Question: I have searched the land of Google far and wide and I have found tutorials on this, but they are before IOS8. I have tried to piece this together as best as I can, but yet when the app runs, and I type words into the search bar, nothing returns, or it crashes. So here's how the view looks, and what each object means:

Here is my JobListViewController.m File:
'''
#import "JobDetailViewController.h"
#import "JobListViewController.h"
#import "Job.h"
#import "SearchedResultCell.h"
@interface JobListViewController () <UISearchDisplayDelegate, UISearchBarDelegate> {
}
@property (nonatomic, weak) IBOutlet UISearchBar *searchedBar;
@property (nonatomic, strong) NSString *mainTitle;
@property (nonatomic, strong) NSString *subTitle;
@property (nonatomic, assign) BOOL canSearch;
@end
@interface JobListViewController ()
@end
@implementation JobListViewController
{
NSArray *jobs;
NSArray *searchResults;
}
@synthesize searchedBar;
@synthesize mainTitle;
@synthesize subTitle;
@synthesize canSearch;
- (id)initWithCoder:(NSCoder *)aCoder
{
self = [super initWithCoder:aCoder];
if (self) {
// Custom the table
// The className to query on
self.parseClassName = @"Jobs";
// The key of the PFObject to display in the label of the default cell style
self.textKey = @"Position";
// Whether the built-in pull-to-refresh is enabled
self.pullToRefreshEnabled = YES;
// Whether the built-in pagination is enabled
self.paginationEnabled = YES;
// The number of objects to show per page
self.objectsPerPage = 10;
}
return self;
}
- (void)viewDidLoad
{
[super viewDidLoad];
[self.searchedBar becomeFirstResponder];
}
- (void)viewWillAppear:(BOOL)animated {
[super viewWillAppear:animated];
self.canSearch = 0;
}
- (void)viewDidAppear:(BOOL)animated {
[super viewDidAppear:animated];
}
- (void)viewWillDisappear:(BOOL)animated {
[super viewWillDisappear:animated];
}
- (void)viewDidDisappear:(BOOL)animated {
[super viewDidDisappear:animated];
}
- (void)viewDidUnload
{
[super viewDidUnload];
// Release any retained subviews of the main view.
}
- (BOOL)shouldAutorotateToInterfaceOrientation:(UIInterfaceOrientation)interfaceOrientation
{
return (interfaceOrientation != UIInterfaceOrientationPortraitUpsideDown);
}
- (void)objectsWillLoad {
[super objectsWillLoad];
// This method is called before a PFQuery is fired to get more objects
}
- (PFQuery *)queryForTable
{
PFQuery *query;
if (self.canSearch == 0)
{
query = [PFQuery queryWithClassName:@"Jobs"];
}
else
{
query = [PFQuery queryWithClassName:@"Jobs"];
NSString *searchThis = [searchedBar.text uppercaseString];
[query whereKey:@"Position" containsString:searchThis];
}
[query orderByAscending:@"Position"];
query.cachePolicy = kPFCachePolicyCacheThenNetwork;
return query;
}
- (UITableViewCell *)tableView:(UITableView *)tableView cellForRowAtIndexPath:(NSIndexPath *)indexPath object: (PFObject *)object
{
static NSString *simpleTableIdentifier = @"JobCell";
static NSString *pimpleTableIdentifier = @"JobCell";
UITableViewCell *cell = [self.tableView dequeueReusableCellWithIdentifier:simpleTableIdentifier];
if (cell == nil) {
cell = [[UITableViewCell alloc] initWithStyle:UITableViewCellStyleDefault reuseIdentifier:simpleTableIdentifier];
SearchedResultCell *cell = [self.tableView dequeueReusableCellWithIdentifier:pimpleTableIdentifier];
if (cell == nil) {
cell = [[SearchedResultCell alloc] initWithStyle:UITableViewCellStyleDefault reuseIdentifier:pimpleTableIdentifier];
}
[self configureSearchResult:cell atIndexPath:indexPath object:object];
}
// Configure the cell
PFFile *thumbnail = [object objectForKey:@"imageFile"];
PFImageView *thumbnailImageView = (PFImageView*)[cell viewWithTag:100];
thumbnailImageView.image = [UIImage imageNamed:@"placeholder.jpg"];
thumbnailImageView.file = thumbnail;
[thumbnailImageView loadInBackground];
UILabel *positionLabel = (UILabel*) [cell viewWithTag:101];
positionLabel.text = [object objectForKey:@"Position"];
UILabel *rotationLabel = (UILabel*) [cell viewWithTag:102];
rotationLabel.text = [object objectForKey:@"Rotation"];
UILabel *locationLabel = (UILabel*) [cell viewWithTag:103];
locationLabel.text = [object objectForKey:@"Location"];
UILabel *typeLabel = (UILabel*) [cell viewWithTag:104];
typeLabel.text = [object objectForKey:@"Type"];
return cell;
}
- (void) objectsDidLoad:(NSError *)error
{
[super objectsDidLoad:error];
NSLog(@"error: %@", [error localizedDescription]);
}
- (void)prepareForSegue:(UIStoryboardSegue *)segue sender:(id)sender {
if ([segue.identifier isEqualToString:@"showJobDetail"]) {
NSIndexPath *indexPath = [self.tableView indexPathForSelectedRow];
Job *job = [[Job alloc] init];
JobDetailViewController *destViewController = segue.destinationViewController;
PFObject *object = [self.objects objectAtIndex:indexPath.row];
job.position = [object objectForKey:@"Position"];
job.name = [object objectForKey:@"Name"];
job.email = [object objectForKey:@"Email"];
job.phone = [object objectForKey:@"Phone"];
job.imageFile = [object objectForKey:@"imageFile"];
job.rotation = [object objectForKey:@"Rotation"];
job.location = [object objectForKey:@"Location"];
job.type = [object objectForKey:@"Type"];
job.clearance = [object objectForKey:@"Clearance"];
job.job_description = [object objectForKey:@"Job_Description"];
job.qualifications = [object objectForKey:@"Qualifications"];
destViewController.job = job;
}
}
- (void)searchBarSearchButtonClicked:(UISearchBar *)searchBar
{
[self clear];
self.canSearch = 1;
[self.searchedBar resignFirstResponder];
[self queryForTable];
[self loadObjects];
}
/*
- (NSInteger)tableView:(UITableView *)tableView numberOfRowsInSection:(NSInteger)section
{
if (searchResults == nil) {
return 0;
} else if ([searchResults count] == 0) {
return 1;
} else {
return [self.objects count];
}
}
*/
- (void)configureSearchResult:(SearchedResultCell *)cell atIndexPath:(NSIndexPath *)indexPath object:(PFObject *)object
{
mainTitle = [object objectForKey:@"Position"];
cell.mainTitle.text = mainTitle;
subTitle = [object objectForKey:@"Type"];
cell.detail.text = subTitle;
// Implement this if you want to Show image
cell.showImage.image = [UIImage imageNamed:@"placeholder.jpg"];
PFFile *imageFile = [object objectForKey:@"imageFile"];
if (imageFile) {
cell.showImage.file = imageFile;
[cell.showImage loadInBackground];
}
}
#pragma mark - UITableViewDelegate
- (void)tableView:(UITableView *)tableView didSelectRowAtIndexPath:(NSIndexPath *)indexPath
{
[tableView deselectRowAtIndexPath:indexPath animated:YES];
[searchedBar resignFirstResponder];
if ([self.objects count] == indexPath.row) {
[self loadNextPage];
} else {
PFObject *photo = [self.objects objectAtIndex:indexPath.row];
NSLog(@"%@", photo);
// Do something you want after selected the cell
}
}
#pragma mark - UIScrollViewDelegate
- (void)scrollViewWillBeginDragging:(UIScrollView *)scrollView {
[self.searchedBar resignFirstResponder];
}
- (void)searchBarCancelButtonClicked:(UISearchBar *) searchBar {
[self.searchedBar resignFirstResponder];
[self queryForTable];
[self loadObjects];
}
@end
'''
I cannot find where I am going wrong. Any help whatsoever would be much appreciated. Or if anything if you can point me in the right direction.
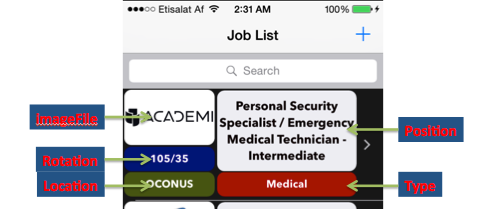
Answer: I had problems with that I few months ago, so below is a project that reeeally helped me. Hope for you too.
<URL>
cheers!
Update
In my adaptation of this example above I followed everything from the project. The project uses PFQueryTableViewController from Parse SDK and not the default iOS TableViewController.
In the first part -(id)initWithCoder I have commented the
'''
//self.textKey = @"username";
'''
Then I altered the - (PFQuery *)queryForTable method in some ways. One just changed the whereKey to adequate my project and the second changed the query a little bit more because it should only show in the table objects related to specific users. Below follows respective queries.
The first more general query
'''
- (PFQuery *)queryForTable
{
PFQuery *query = [PFUser query];
if (self.canSearch == 0) {
query = [PFQuery queryWithClassName:@"_User"];
} else {
query = [PFQuery queryWithClassName:@"_User"];
NSString *searchThis = [searchedBar.text capitalizedString];
//PFQuery *query = [PFQuery queryWithClassName:@"Channel"];
//[query whereKey:@"channelName" equalTo:searchThis];
[query whereKey:@"username" containsString:searchThis];
}
'''
The second, specific to current user:
'''
- (PFQuery *)queryForTable
{
PFQuery *query = [PFQuery queryWithClassName:self.parseClassName];
[query whereKey:@"owner" equalTo:[PFUser currentUser]];
[query orderByDescending:@"createdAt"];
if (self.pullToRefreshEnabled) {
query.cachePolicy = kPFCachePolicyNetworkOnly;
}
// If no objects are loaded in memory, we look to the cache first to fill the table
// and then subsequently do a query against the network.
if (self.objects.count == 0) {
query.cachePolicy = kPFCachePolicyCacheThenNetwork;
}
return query;
}
'''
For the tableView methods I only used: tableView cellForRowAtIndexPath(pretty much like yours). And also the cellForRowAtIndexPath for the LoadMoreCell, like in the example.
Also the tableView heightForRowAtIndexPath: for the LoadMoreCell and tableView didSelectRowAtIndexPath, like below:
'''
- (void)tableView:(UITableView *)tableView didSelectRowAtIndexPath: (NSIndexPath *)indexPath
{
[tableView deselectRowAtIndexPath:indexPath animated:YES];
//[searchedBar resignFirstResponder];
if ([self.objects count] == indexPath.row) {
[self loadNextPage];
} else {
PFObject *photo = [self.objects objectAtIndex:indexPath.row];
NSLog(@"%@", photo);
// Do something you want after selected the cell
}
}
'''
Of course below the } else { statement you can change it or delete the NSLog line.
I suggest you try to alter the example itself with your object and keys, until it works an then alter yours, exactly like the example... :)
Compound Query
'''
PFQuery *query1 = [PFQuery queryWithClassName:@"Class1"];
[name whereKey:@"column1" equalTo:[fieldInCode text]];
PFQuery *query2 = [PFQuery queryWithClassName:@"Class1"];
[enterKey whereKey:@"column2" equalTo:[anotherField text]];
PFQuery *query = [PFQuery orQueryWithSubqueries:@[query1,query2]];
[query findObjectsInBackgroundWithBlock:^(NSArray *objects, NSError *error) {
'''
Cheers!